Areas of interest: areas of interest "Baolong Plaza (XiaSha Branch)"
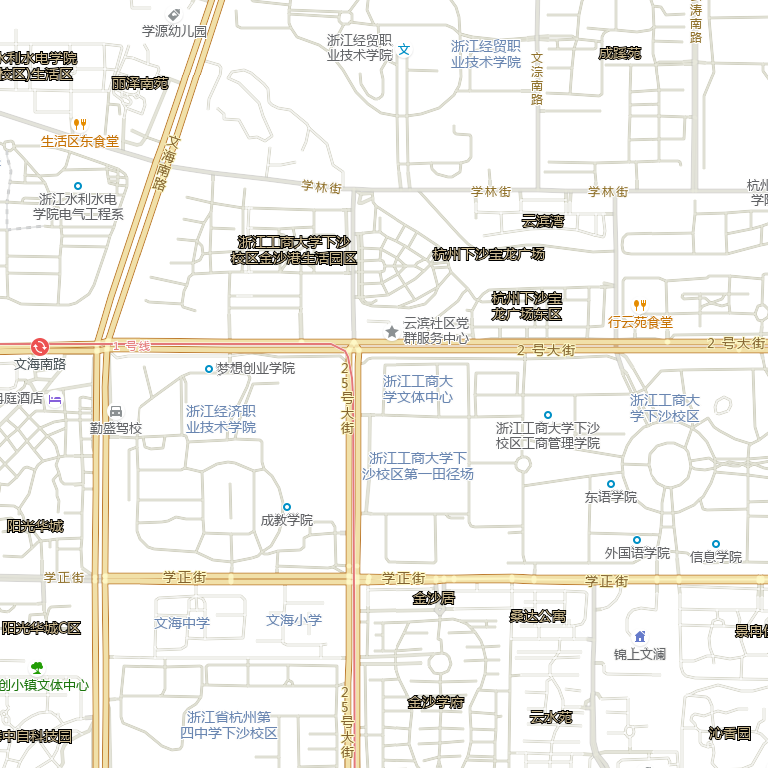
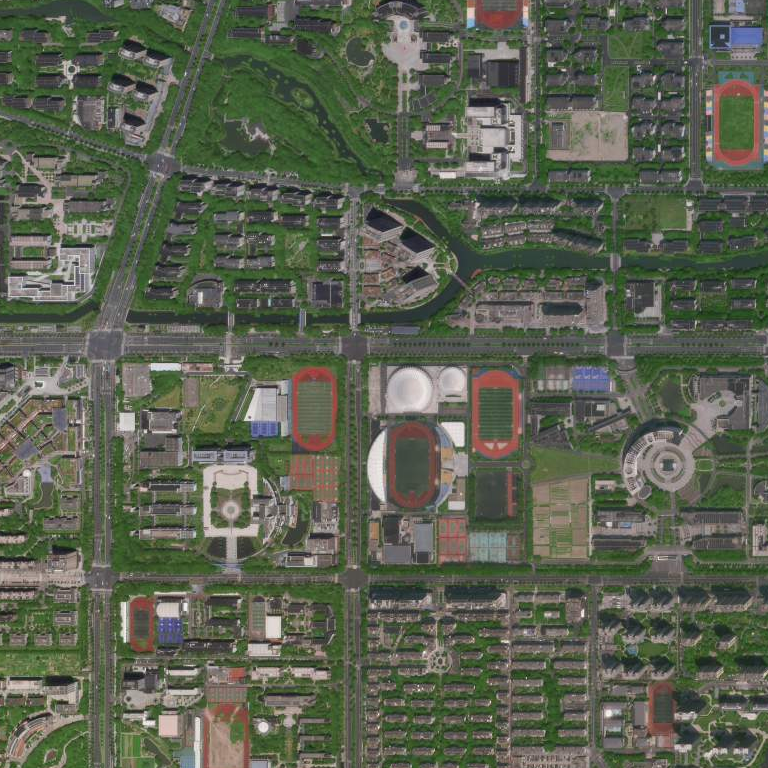